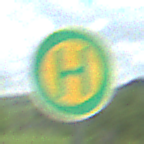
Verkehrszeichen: Haltestelle
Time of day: Midday
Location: Outdoor (Nature)
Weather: PartlyCloudy
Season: NotSpecified
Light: Natural